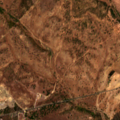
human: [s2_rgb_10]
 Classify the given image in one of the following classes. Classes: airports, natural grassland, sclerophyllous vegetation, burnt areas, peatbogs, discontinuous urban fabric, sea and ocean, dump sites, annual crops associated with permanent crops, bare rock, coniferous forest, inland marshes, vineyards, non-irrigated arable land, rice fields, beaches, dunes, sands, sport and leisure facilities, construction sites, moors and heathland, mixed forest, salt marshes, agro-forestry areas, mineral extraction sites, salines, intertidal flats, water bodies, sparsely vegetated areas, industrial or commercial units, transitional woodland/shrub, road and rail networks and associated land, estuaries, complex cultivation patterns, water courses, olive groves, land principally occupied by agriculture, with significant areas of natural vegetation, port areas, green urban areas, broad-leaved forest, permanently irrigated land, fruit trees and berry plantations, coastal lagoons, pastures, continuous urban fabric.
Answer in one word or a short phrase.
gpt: non-irrigated arable land, transitional woodland/shrub